Question: I have a table in a SQL database which should have a relation with one of two tables, but not both.
My manager solved it by using the ID field of the table Competitor as both primary key and as foreign key for the two other tables. None of the tables have autoincremental IDs.
Problem is, when I try to add a new compeitor, it fails unless there is an entry in both of the other tables with the specified ID, which is the opposite of what I want.
Here is an illustration to show you how it's done:

I am sorry if this has been posted or answered before. I could not find anything while searching.
Best Regards
Kajac
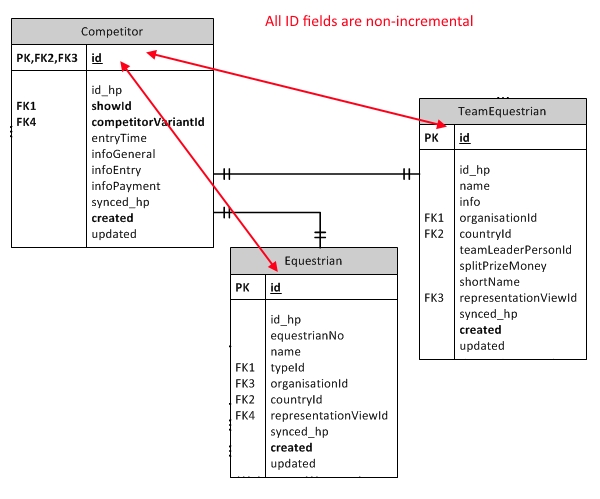
Answer: Sure just set the key as Foreign and Primary on the "dependant properties". The Competitor should have the primary key.
'''
public class Competitor
{
[Key]
public int Id { get; set; }
}
public class Equestrain
{
[Key]
[ForeignKey("Competitor")]
public int Id{ get; set; }
public Competitor Competitor { get; set; }
}
public class TeamEquestrain
{
[Key]
[ForeignKey("Competitor")]
public int Id{ get; set; }
public Competitor Competitor { get; set; }
}
'''
<URL>